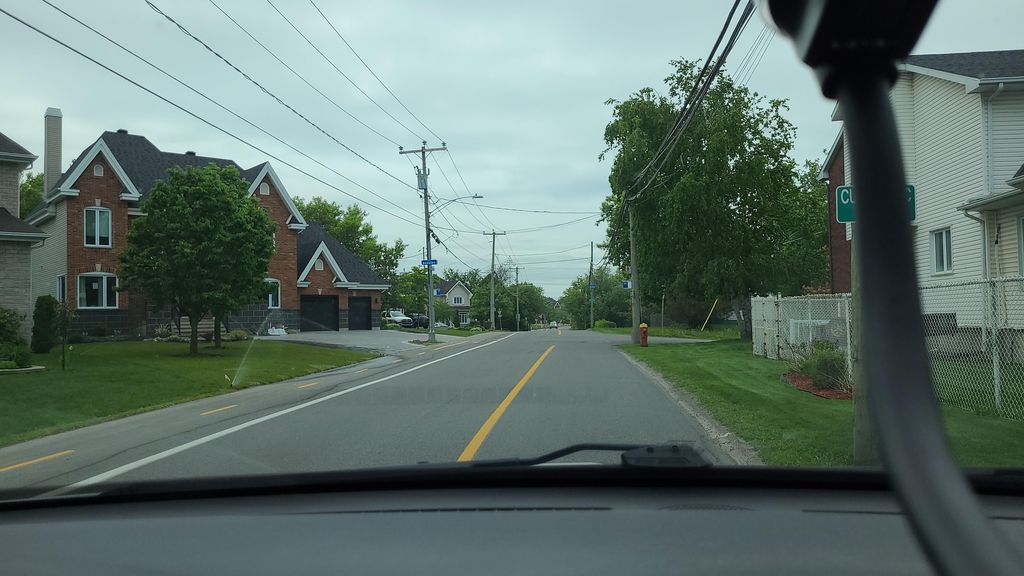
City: montreal